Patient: sex F, age 82
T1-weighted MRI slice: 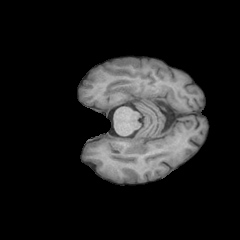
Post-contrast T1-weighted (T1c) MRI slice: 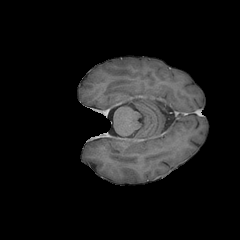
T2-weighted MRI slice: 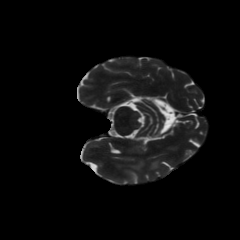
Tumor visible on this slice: yes
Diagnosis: Glioblastoma, IDH-wildtype
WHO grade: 4